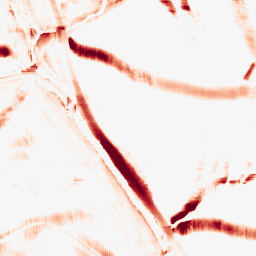
Category: morphological
Decomposition family: morphological_square
Decomposition parameters: operation: opening
size: 20
Upsampling method: quartic
Upsampling parameters: scale: 2
Upsampling scale: 2